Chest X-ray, AP view. Patient: 47 years old, sex M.
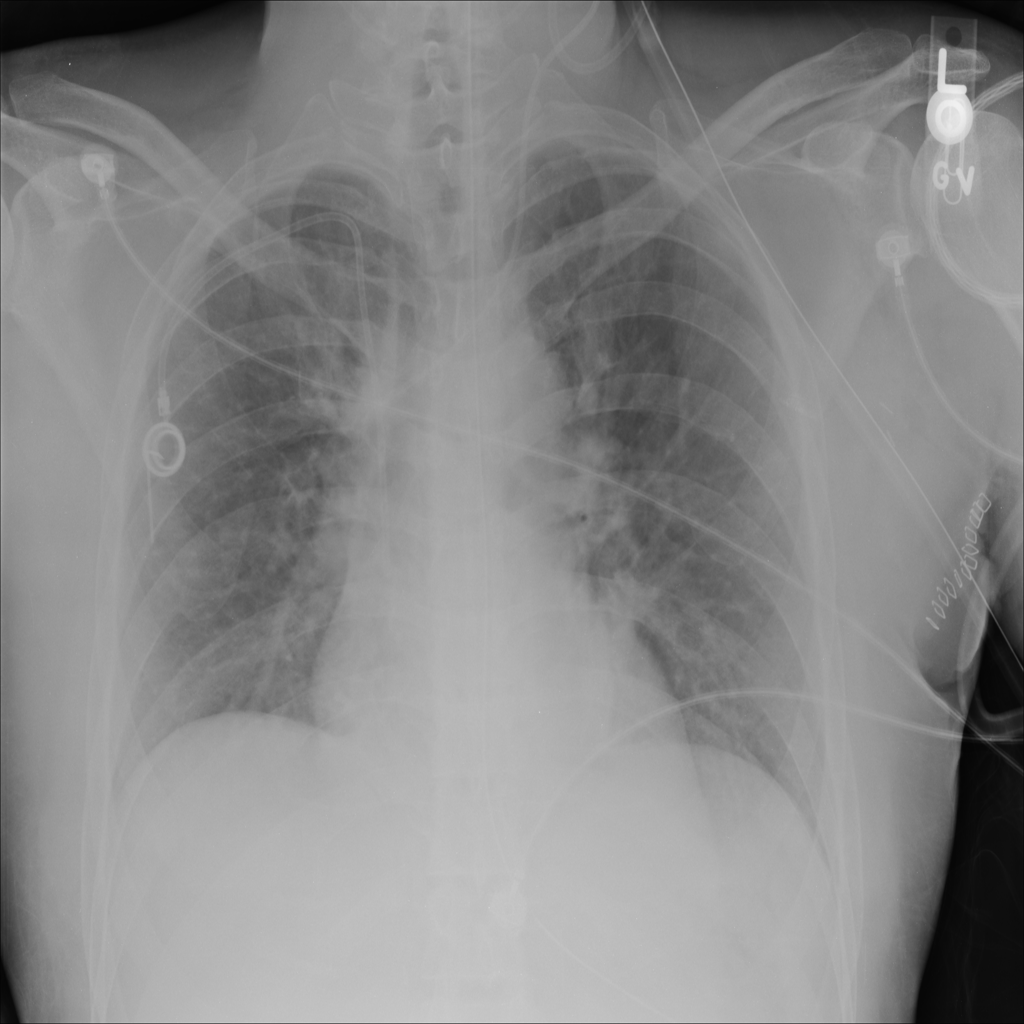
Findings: No Finding